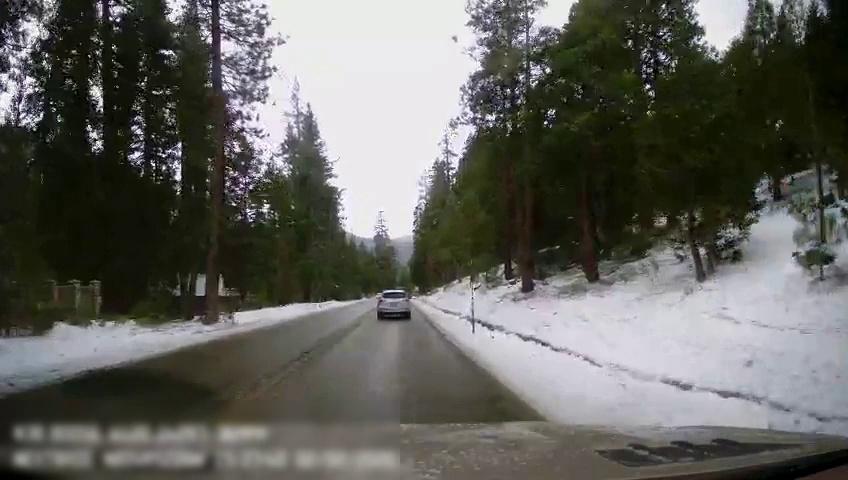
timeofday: Day
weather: Snowy
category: Drivable Space
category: Vehicles | SUV